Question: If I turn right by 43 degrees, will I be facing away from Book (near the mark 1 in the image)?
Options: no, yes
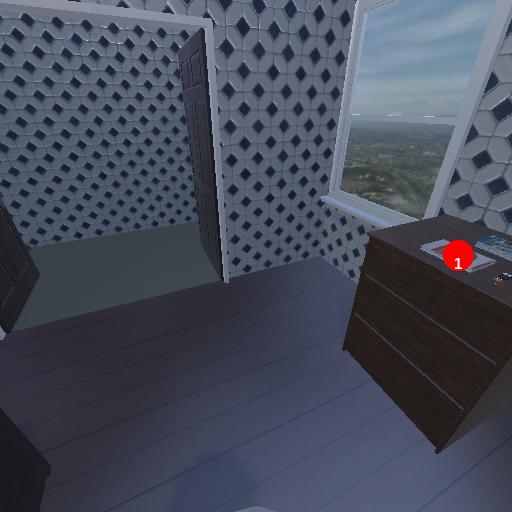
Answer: no